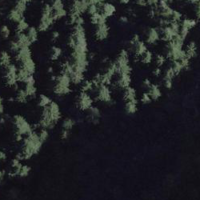
EUNIS habitat code: 43
Species observed at this site:
Epipactis helleborine